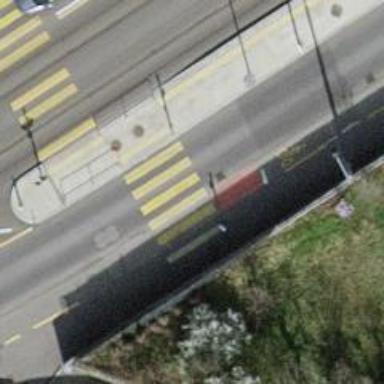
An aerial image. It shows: Crossing with traffic signals.